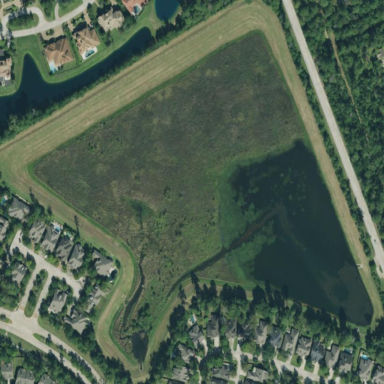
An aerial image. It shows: Detention water basin.